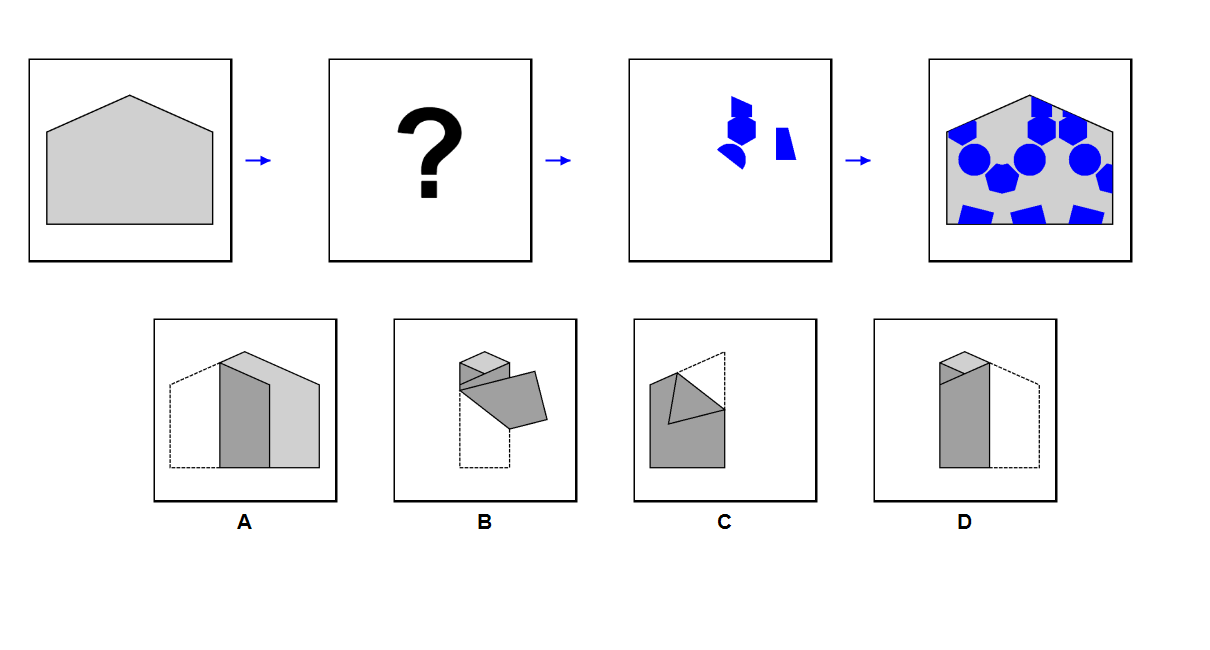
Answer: C